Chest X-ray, AP view. Patient: 68 years old, sex M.
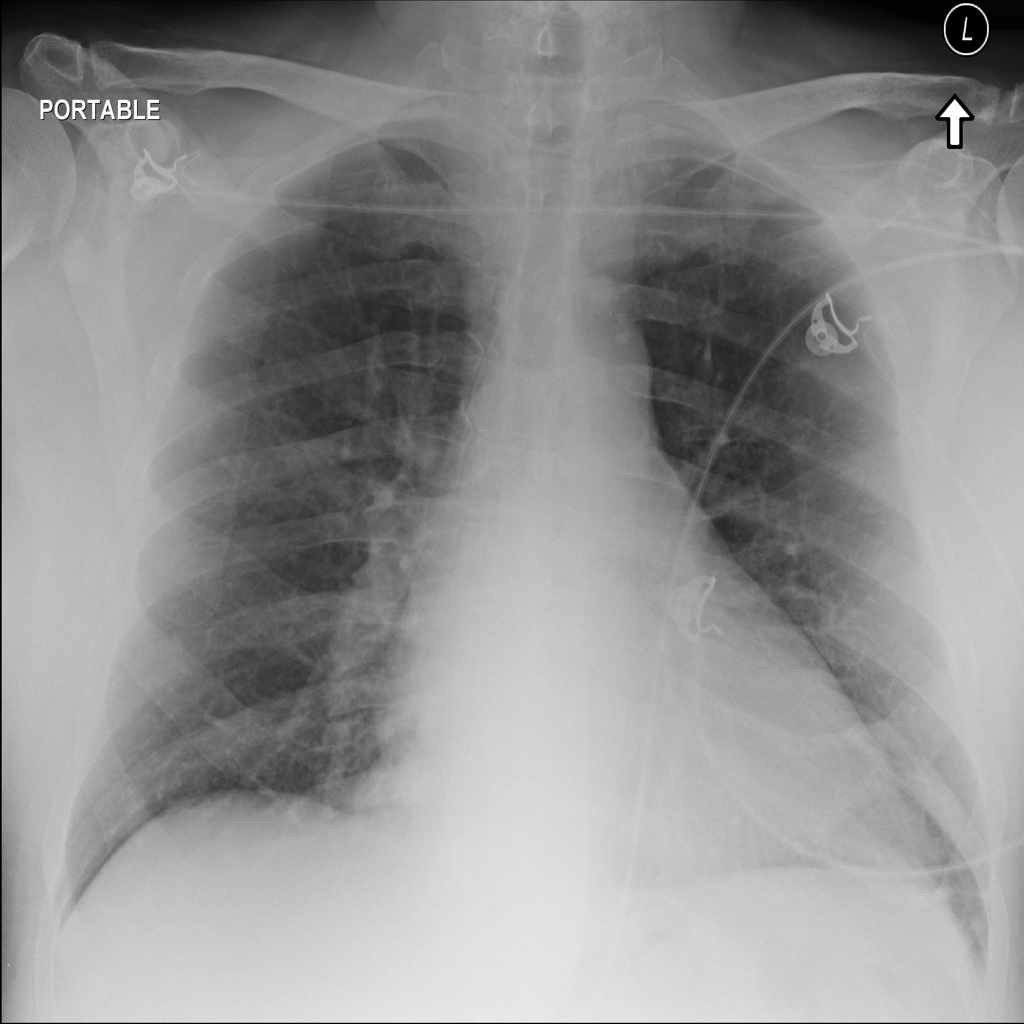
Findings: No Finding